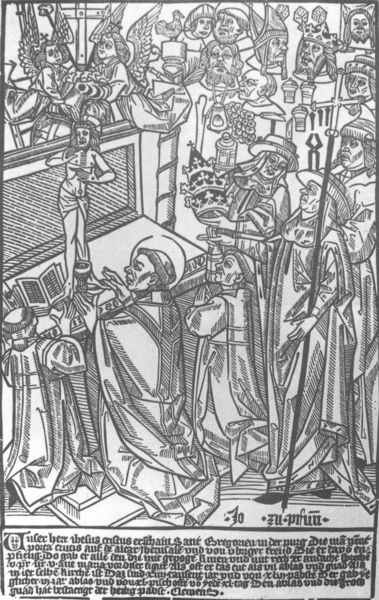
Titel: Die Messe des Hl. Gregor
Institution: Brno, Franzensmuseum
Schlagwörter: köpfe, männer, schwarz, säule, weiss, gewand, kelch, krone, engel, holzschnitt, papst, buch, kreuz, druck, kardinal, altar, heiligenschein, christus, gottesdienst, krönung, priester, mönch, heiliger, mitra, mönche, prozession, tiara, abendmahl, tonsur, latein, auferstandener, abt, seriendruck, arma christi, reliquien, auferstandene, kasel, kruzefix, krezstab, schfrift, reiliquiare